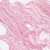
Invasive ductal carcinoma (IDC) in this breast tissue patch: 0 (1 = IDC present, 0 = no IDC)